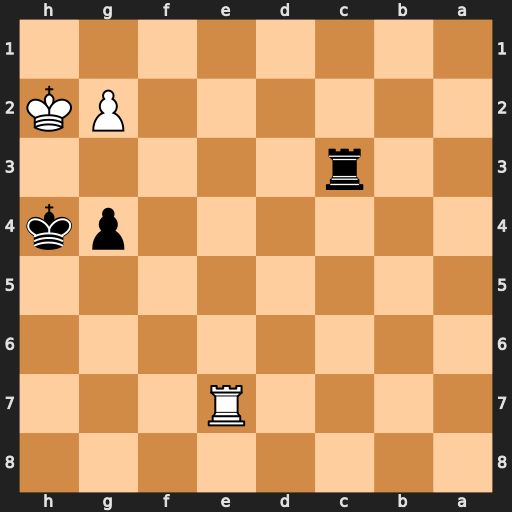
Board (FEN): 8/4R3/8/8/6pk/2r5/6PK/8
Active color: b
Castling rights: -
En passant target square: -
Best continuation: g3+ Kg1 Rc1+ Re1 Rxe1#